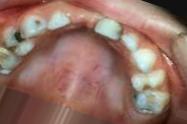
Condition: Caries